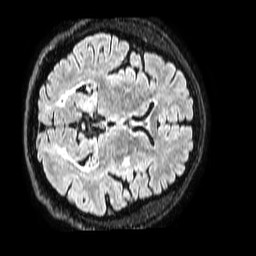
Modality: FLAIR
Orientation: axial
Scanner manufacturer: philips
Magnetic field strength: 1.5 T
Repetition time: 4.8 s
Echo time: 0.3 s